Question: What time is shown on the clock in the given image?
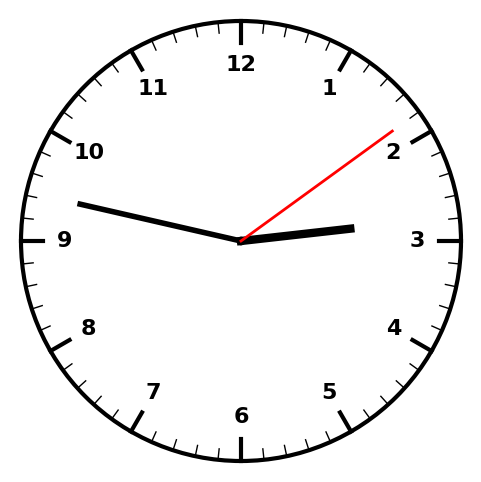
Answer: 02:47:09